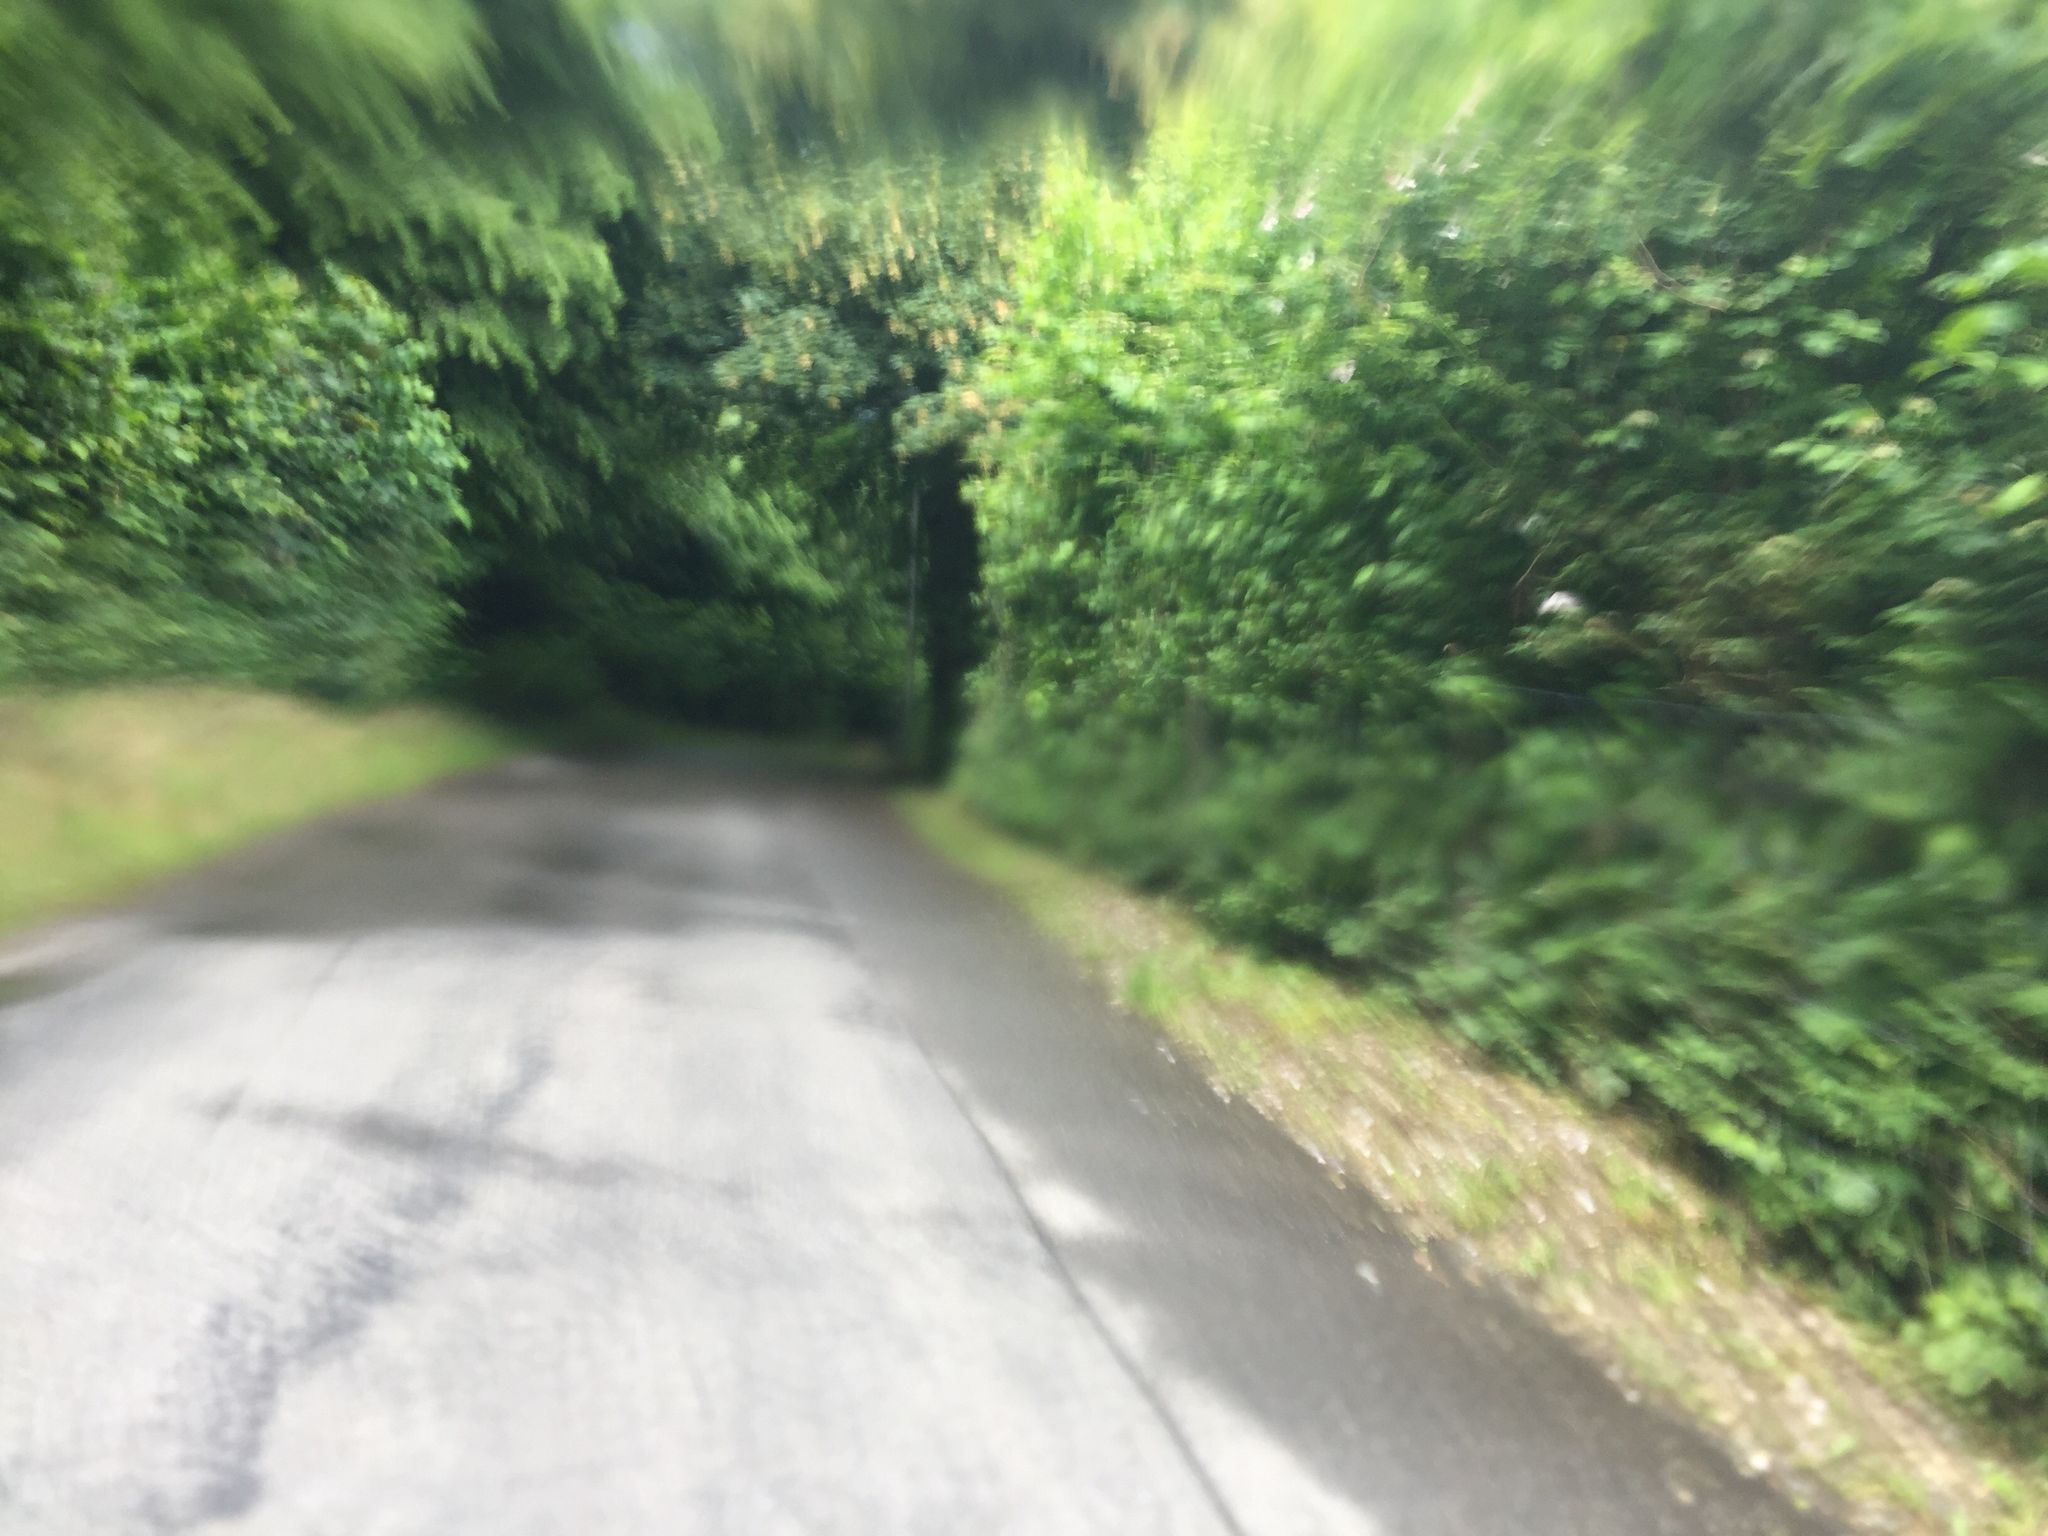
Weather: clear
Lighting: day
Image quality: slightly poor
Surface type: walking surface
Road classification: service
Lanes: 1
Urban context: urban centre
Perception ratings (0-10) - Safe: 2.9, Lively: 2.12, Beautiful: 9.77, Boring: 8.47, Depressing: 4.66, Wealthy: 4.52